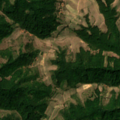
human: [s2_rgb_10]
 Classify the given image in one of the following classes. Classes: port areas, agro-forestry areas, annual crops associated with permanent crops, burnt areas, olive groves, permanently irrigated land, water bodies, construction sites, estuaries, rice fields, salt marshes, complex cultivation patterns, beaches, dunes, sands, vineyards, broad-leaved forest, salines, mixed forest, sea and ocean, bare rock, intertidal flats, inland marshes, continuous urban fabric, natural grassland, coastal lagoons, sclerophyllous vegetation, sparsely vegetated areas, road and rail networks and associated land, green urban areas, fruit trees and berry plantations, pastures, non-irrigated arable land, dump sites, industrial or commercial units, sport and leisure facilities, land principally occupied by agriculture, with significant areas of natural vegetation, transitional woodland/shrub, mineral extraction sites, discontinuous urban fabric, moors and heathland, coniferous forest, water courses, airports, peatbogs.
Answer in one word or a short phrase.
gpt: complex cultivation patterns, land principally occupied by agriculture, with significant areas of natural vegetation, broad-leaved forest